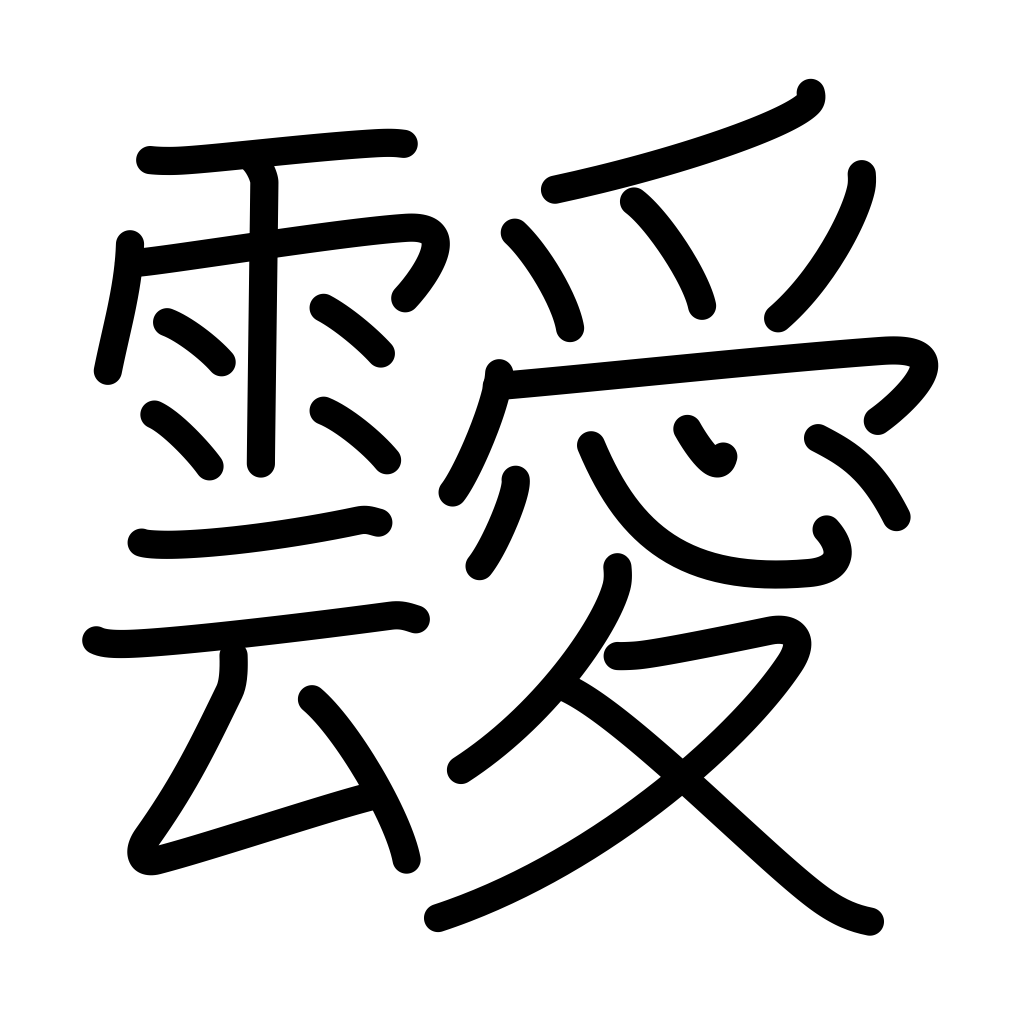
Meaning: clouds